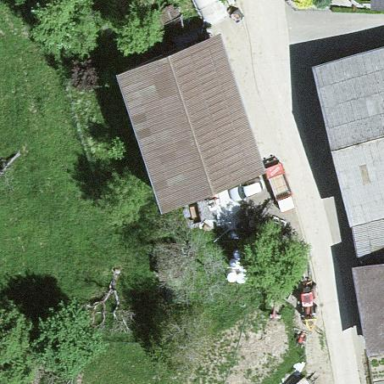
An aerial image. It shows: Shed.